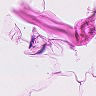
Metastatic tissue present: no